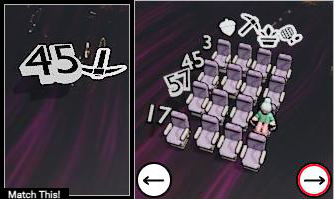
Task: seats
Answer: no